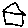
Label: house